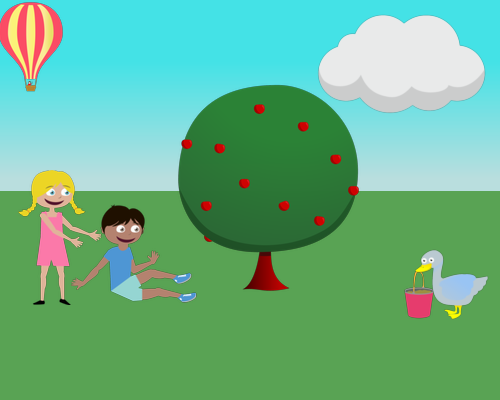
Position the medium cloud in the upper right corner, a small hot air balloon in the left corner, and a small apple tree crossing from the middle to the right. Place both kids on the left, with the girl standing and the boy sitting. a large duck facing left, with a pail hanging from its mouth, ensuring the tree is centered, and Mike is closer to the left.